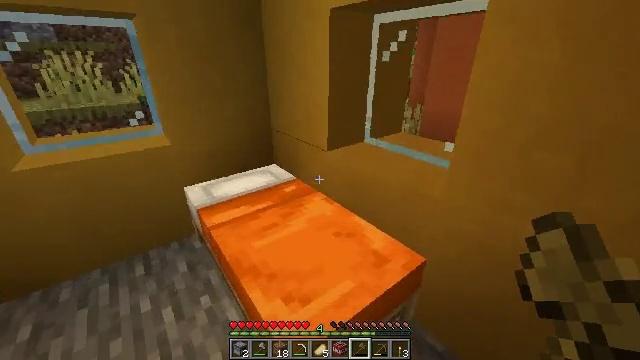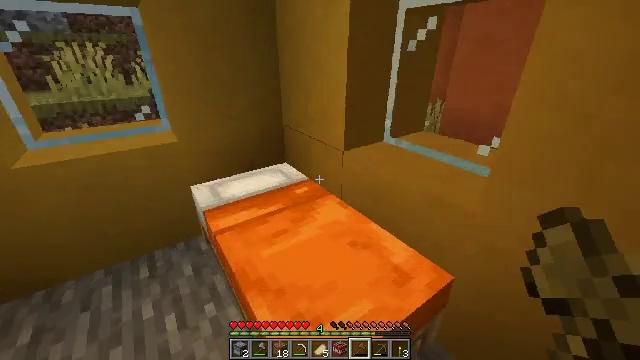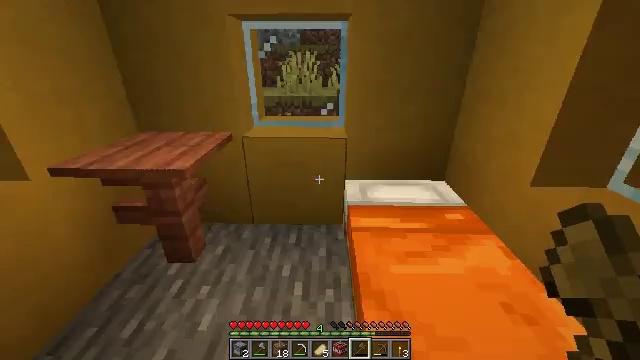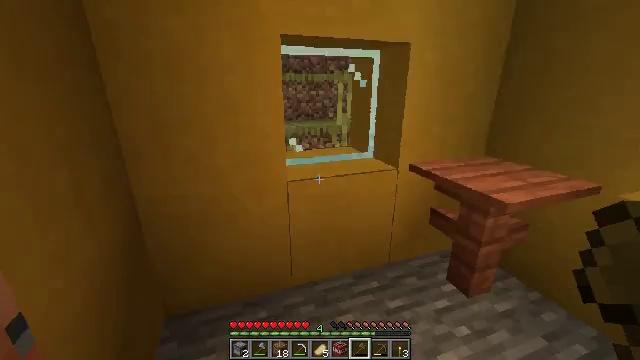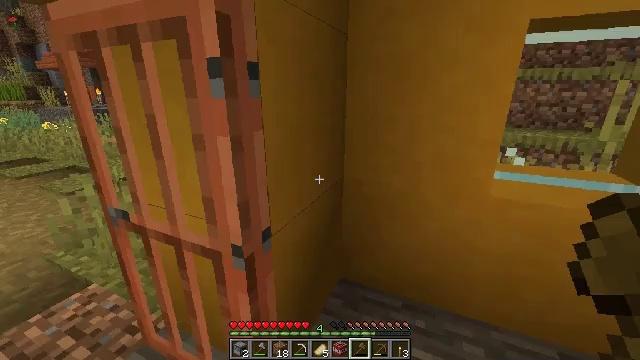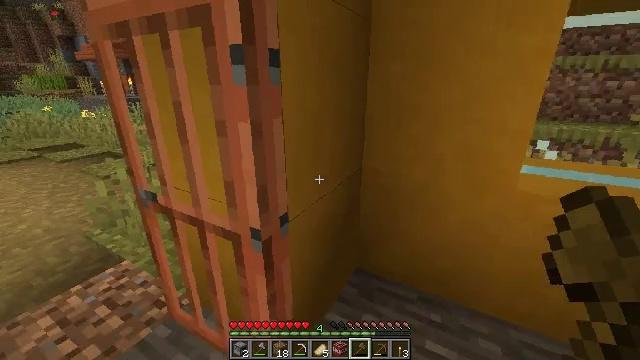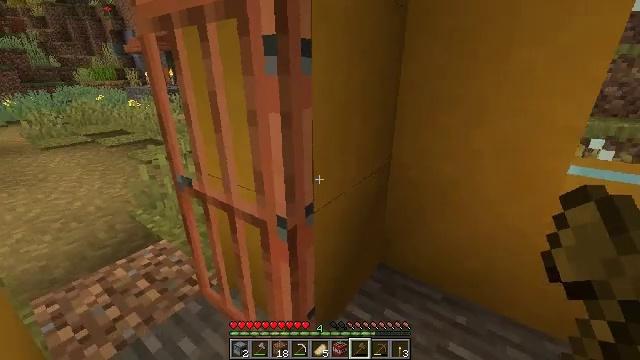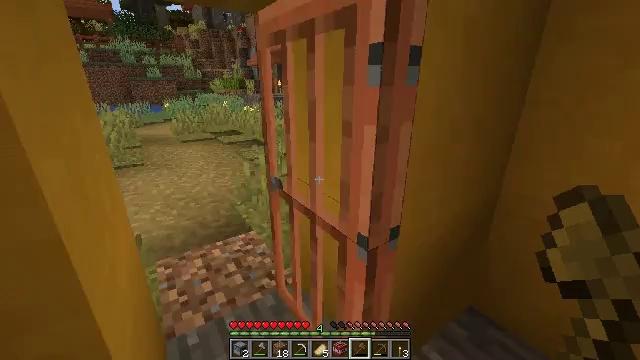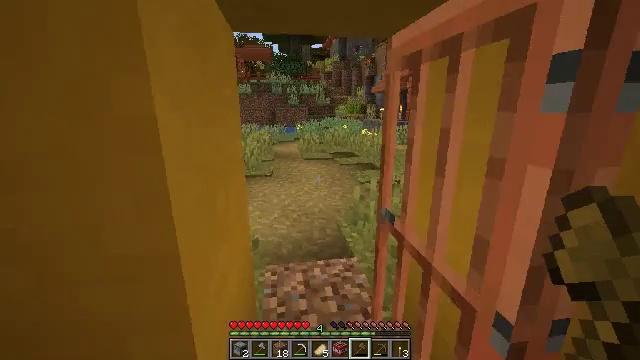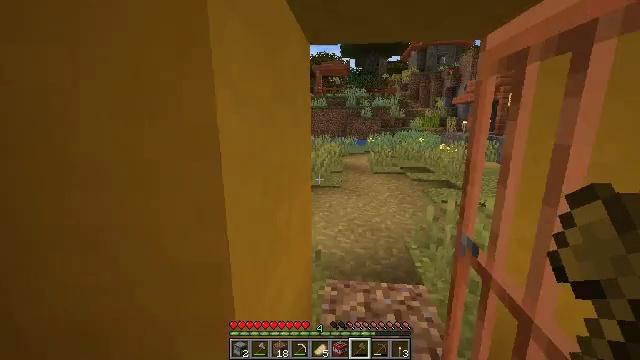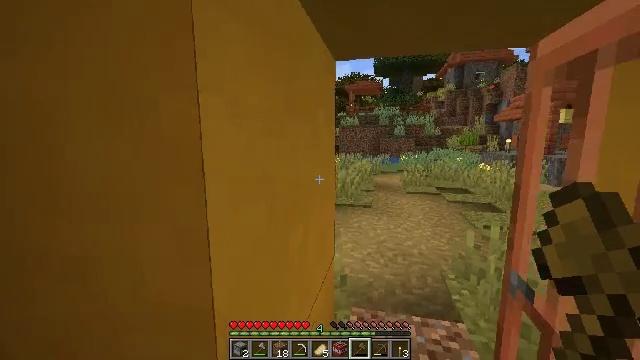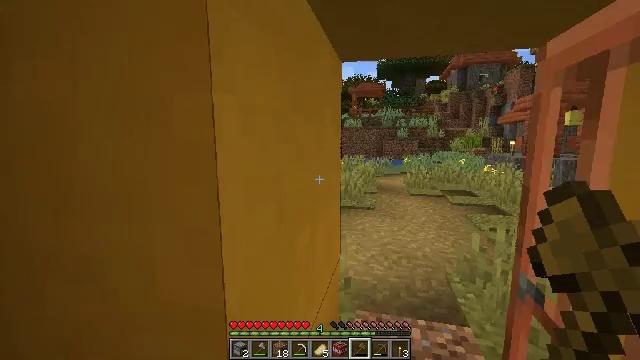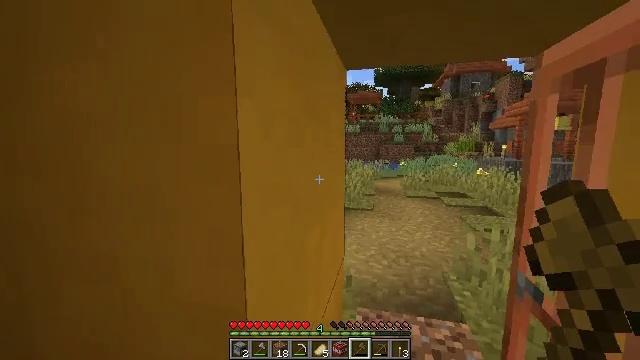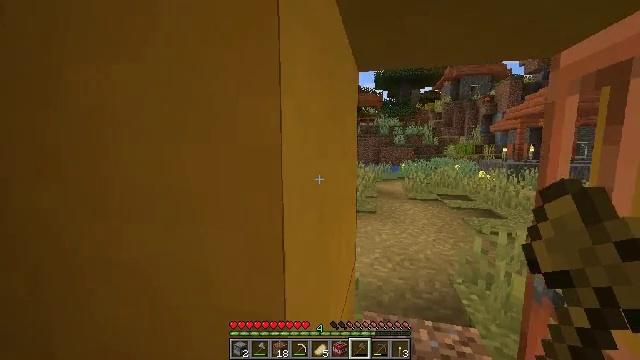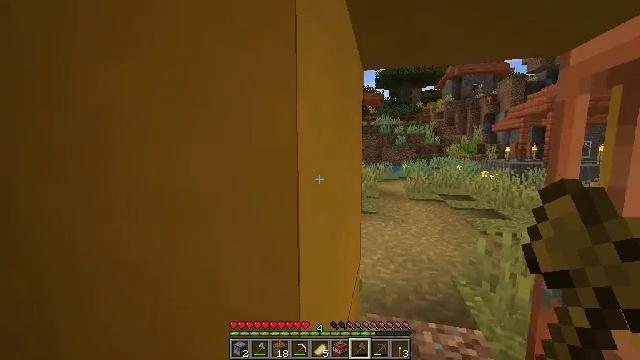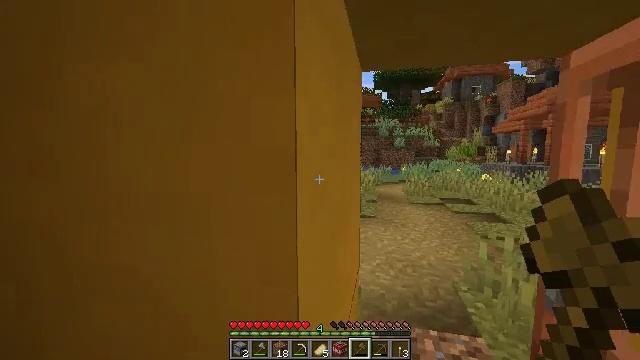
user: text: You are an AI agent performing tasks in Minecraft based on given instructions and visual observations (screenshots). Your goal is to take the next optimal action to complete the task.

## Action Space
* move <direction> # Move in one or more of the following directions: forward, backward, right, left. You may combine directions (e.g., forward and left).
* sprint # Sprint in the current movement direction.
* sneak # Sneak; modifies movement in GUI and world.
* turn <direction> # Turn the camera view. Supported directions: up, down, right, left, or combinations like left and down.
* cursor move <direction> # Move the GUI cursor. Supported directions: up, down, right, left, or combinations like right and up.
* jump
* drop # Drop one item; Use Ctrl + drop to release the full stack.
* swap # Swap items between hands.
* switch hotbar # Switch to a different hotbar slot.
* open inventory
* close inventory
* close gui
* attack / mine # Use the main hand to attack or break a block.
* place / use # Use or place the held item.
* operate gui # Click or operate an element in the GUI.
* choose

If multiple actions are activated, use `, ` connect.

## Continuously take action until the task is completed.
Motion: motion action
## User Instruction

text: Mine yellow terracotta.
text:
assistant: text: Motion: turn left and down
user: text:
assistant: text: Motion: turn left and up
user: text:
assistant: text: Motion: turn left and up
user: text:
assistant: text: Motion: turn left
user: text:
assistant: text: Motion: turn left and down
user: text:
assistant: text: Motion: turn left and down
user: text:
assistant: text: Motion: move forward, turn left and up
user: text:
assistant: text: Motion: move forward, turn left and up
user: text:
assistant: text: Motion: move forward, turn left and up
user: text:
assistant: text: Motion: turn left and up
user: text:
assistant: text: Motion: move forward
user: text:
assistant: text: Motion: move forward
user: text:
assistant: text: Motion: move forward
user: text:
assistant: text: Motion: move forward
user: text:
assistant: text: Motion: move forward and move right
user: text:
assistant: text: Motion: move forward and move right
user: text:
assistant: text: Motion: move forward and move right
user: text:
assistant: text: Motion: move forward and move right
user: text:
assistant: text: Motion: move forward and move right
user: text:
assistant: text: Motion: move forward and move right
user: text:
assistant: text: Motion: move forward and move right
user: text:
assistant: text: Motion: move forward
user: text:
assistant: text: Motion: move forward
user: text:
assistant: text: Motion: move forward
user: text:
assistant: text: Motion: move forward
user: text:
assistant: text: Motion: no_op
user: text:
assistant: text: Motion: move forward
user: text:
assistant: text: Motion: move forward
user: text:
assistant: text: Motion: move forward, turn right
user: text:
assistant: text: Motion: turn right